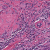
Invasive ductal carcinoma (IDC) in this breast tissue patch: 1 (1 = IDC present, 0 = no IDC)